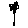
Label: flower